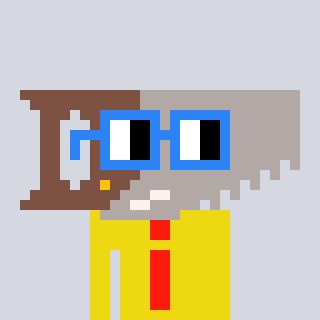
a pixel art character with square blue glasses, a saw-shaped head and a yellow-colored body on a cool background